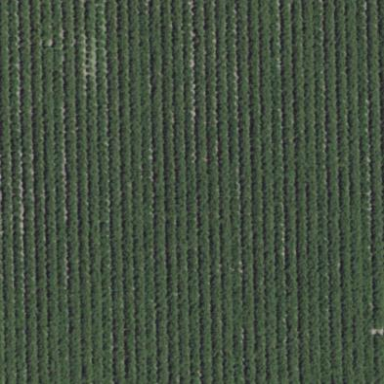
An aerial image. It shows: Crop field in farm area.